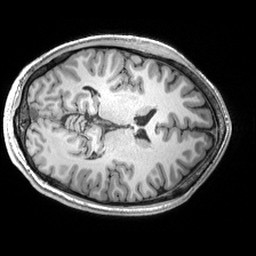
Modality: T1w
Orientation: axial
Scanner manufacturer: siemens
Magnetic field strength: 3 T
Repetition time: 2.53 s
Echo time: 0.00299 s